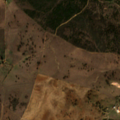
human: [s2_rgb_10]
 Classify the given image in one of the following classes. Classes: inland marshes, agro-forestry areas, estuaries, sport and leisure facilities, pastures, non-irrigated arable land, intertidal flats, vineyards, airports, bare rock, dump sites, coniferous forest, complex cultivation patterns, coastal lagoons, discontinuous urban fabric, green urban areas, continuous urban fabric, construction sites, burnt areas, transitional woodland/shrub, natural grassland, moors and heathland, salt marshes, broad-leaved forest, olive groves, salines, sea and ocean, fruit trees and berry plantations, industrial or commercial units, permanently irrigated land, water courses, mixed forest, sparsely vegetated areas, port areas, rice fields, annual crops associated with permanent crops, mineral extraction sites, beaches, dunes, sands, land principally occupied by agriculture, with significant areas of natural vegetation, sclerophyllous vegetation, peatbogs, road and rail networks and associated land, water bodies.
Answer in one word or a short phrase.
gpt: pastures, agro-forestry areas, transitional woodland/shrub